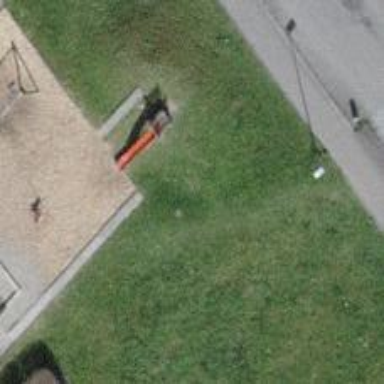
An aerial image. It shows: Playground with slide.